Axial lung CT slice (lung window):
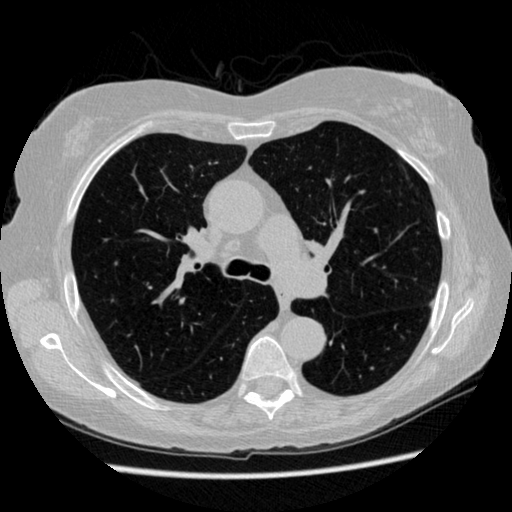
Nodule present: no